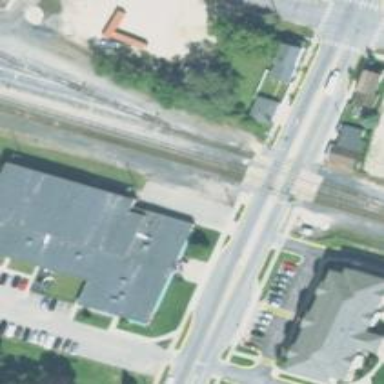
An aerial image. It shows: Railway crossing.